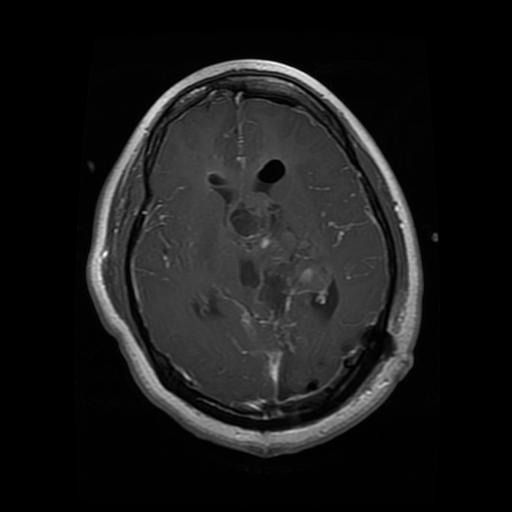
Label: glioma